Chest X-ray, PA view. Patient: 53 years old, sex M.
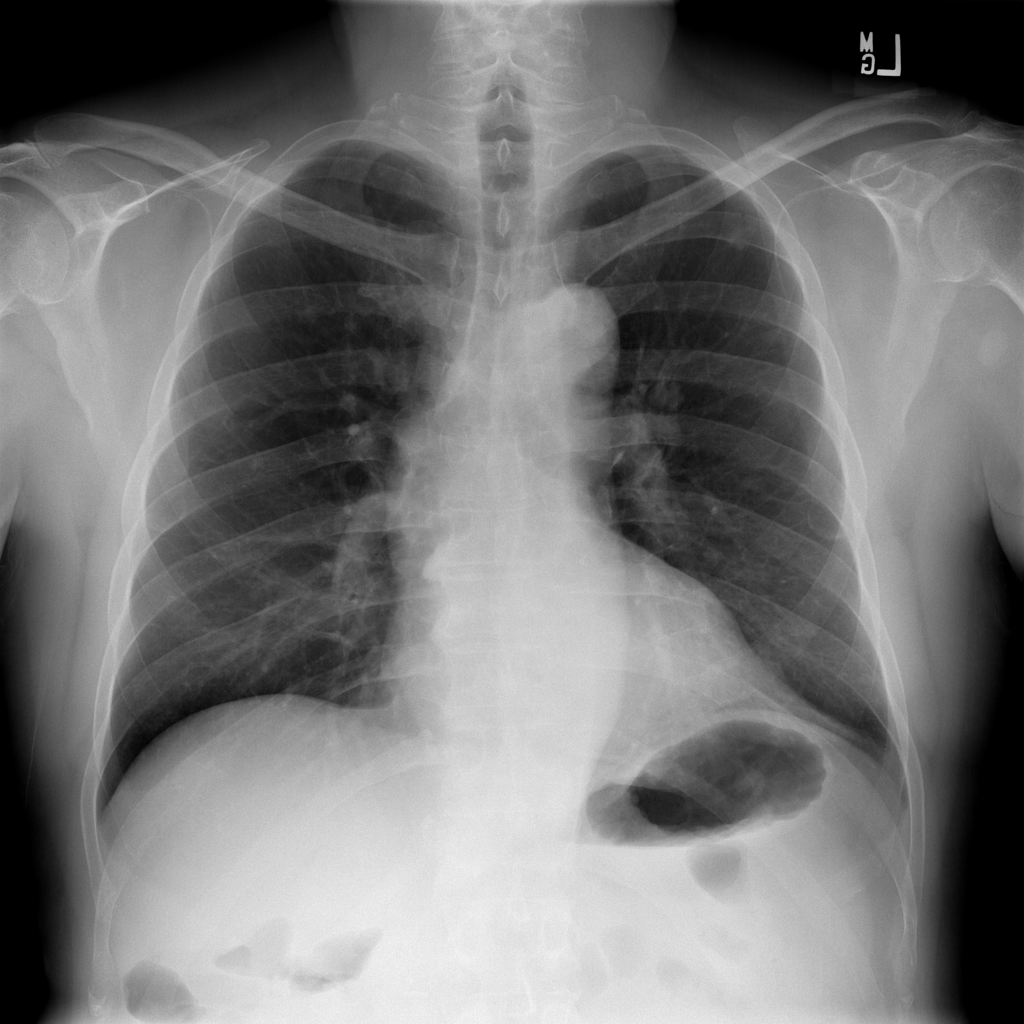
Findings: Nodule